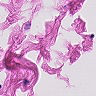
Metastatic tissue present: no